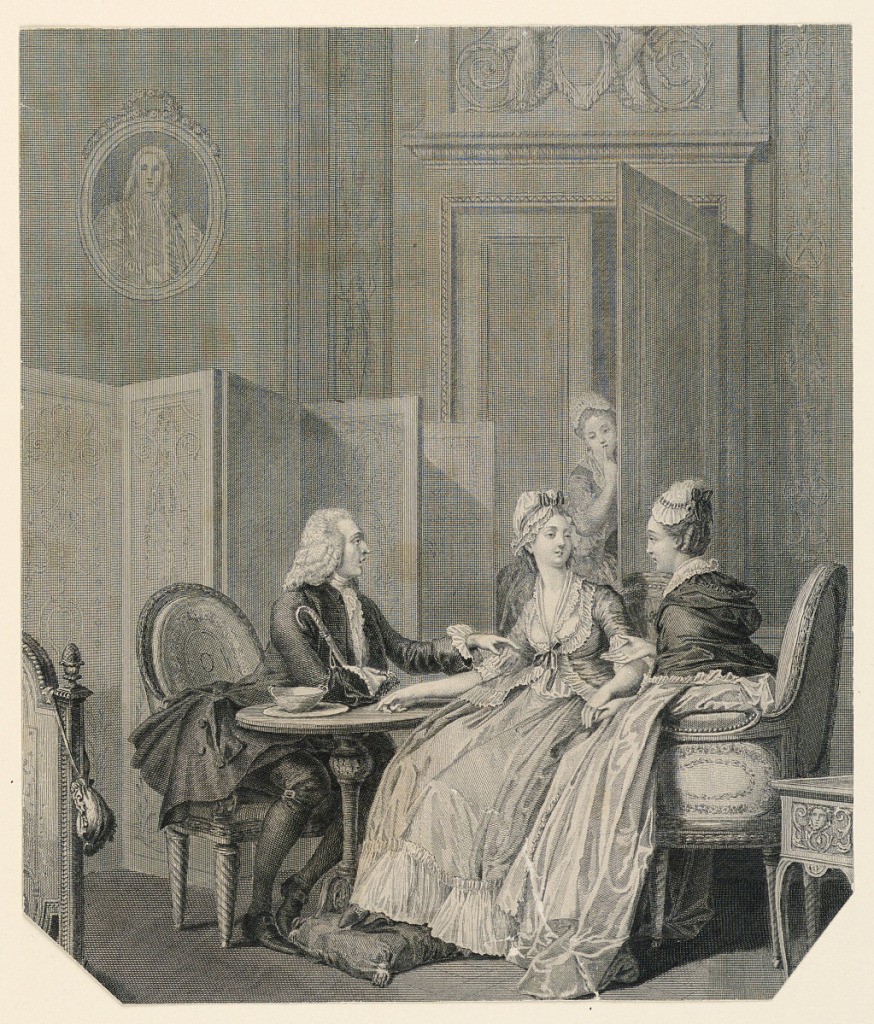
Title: Déclaration de la Grossesse, Plate 13 from "Monument de Costume"
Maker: Pietro Antonio Martini, Italian, 1738–1797
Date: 1776
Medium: Engraving on paper
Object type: Print
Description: Three figures are seen seated in a lady's boudoir. One is a lady who explains her condition to an abbé, while the other offers council. A maid peers through a half-open door.